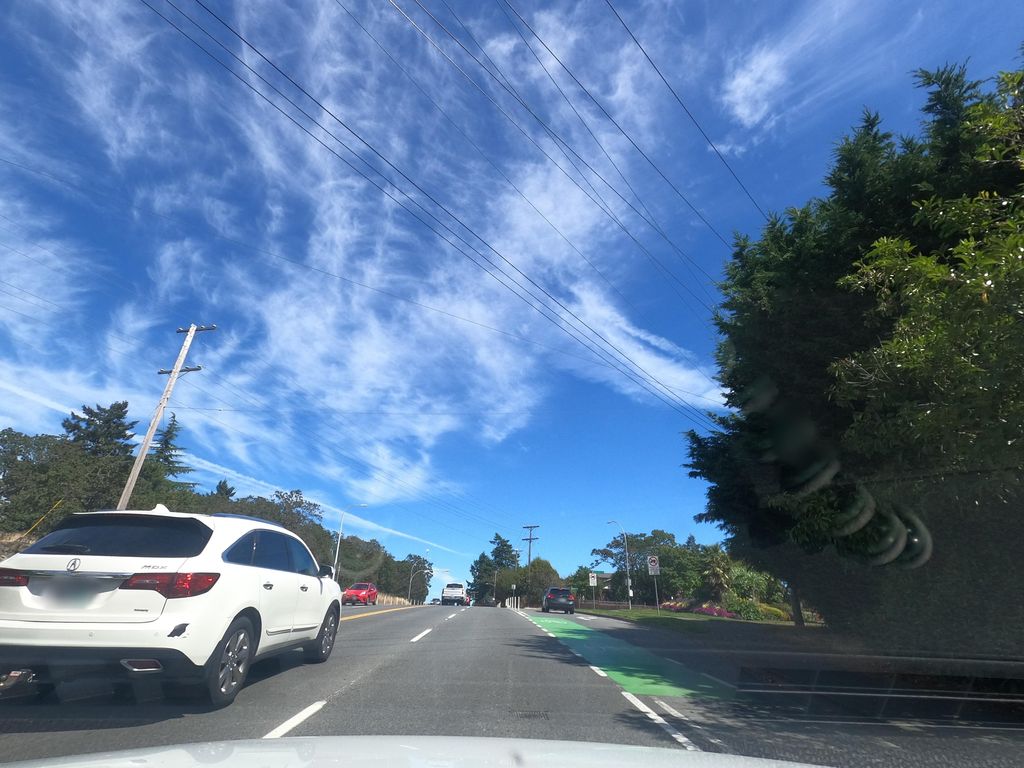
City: victoria